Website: bh-photo
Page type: customer-info-address
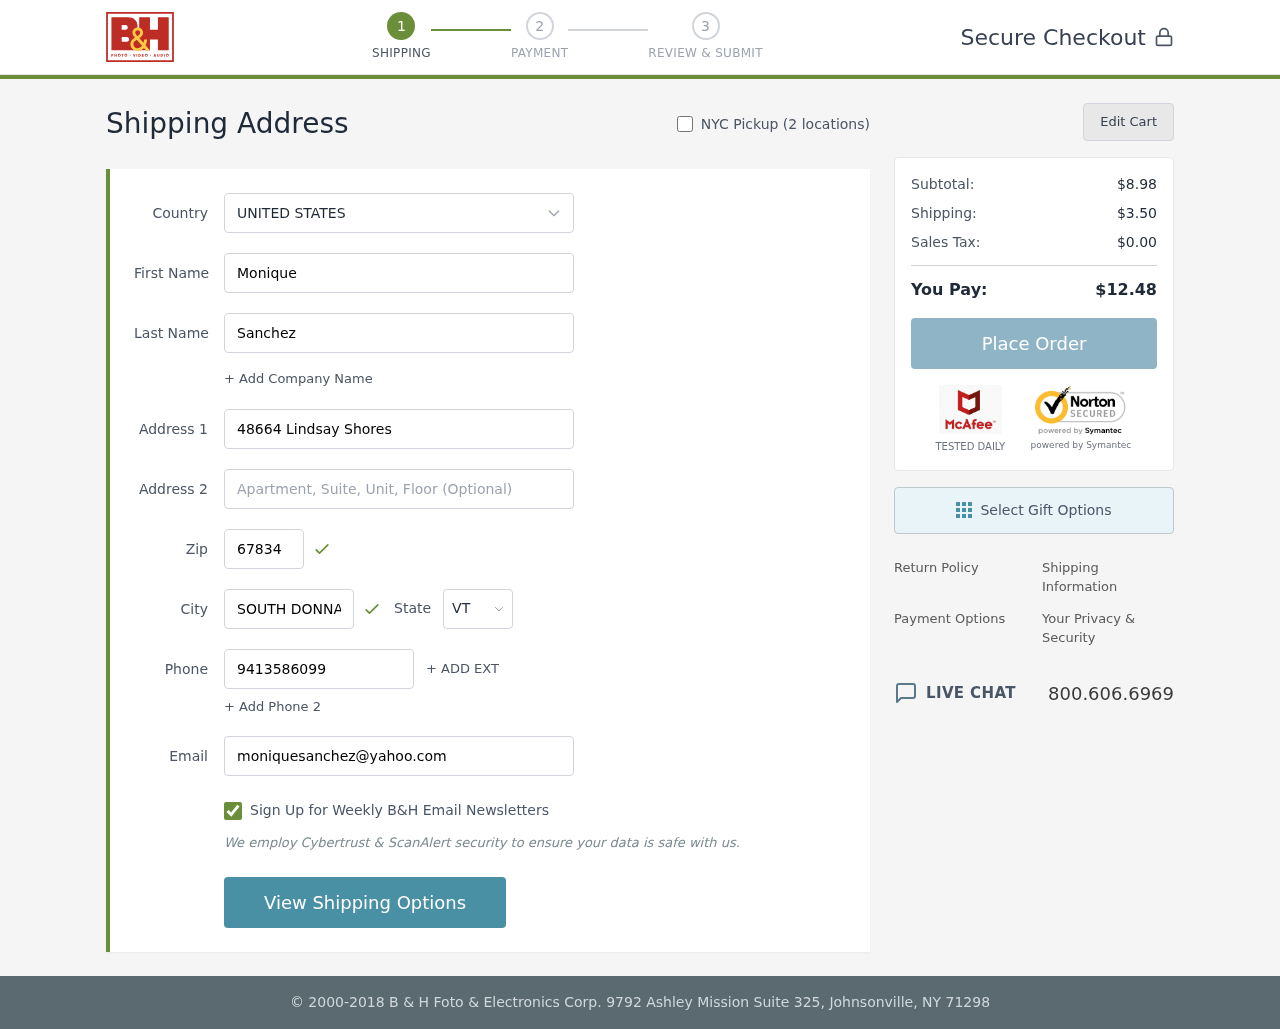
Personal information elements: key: PII_CITY
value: South Donnahaven
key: PII_COUNTRY
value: United States
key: PII_EMAIL
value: moniquesanchez@yahoo.com
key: PII_FIRSTNAME
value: Monique
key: PII_LASTNAME
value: Sanchez
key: PII_PHONE
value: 9413586099
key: PII_POSTCODE
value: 67834
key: PII_STATE_ABBR
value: VT
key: PII_STREET
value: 48664 Lindsay Shores
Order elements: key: ORDER_SUBTOTAL
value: $8.98
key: ORDER_SHIPPING_COST
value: $3.50
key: ORDER_TAX
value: $0.00
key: ORDER_TOTAL
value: $12.48